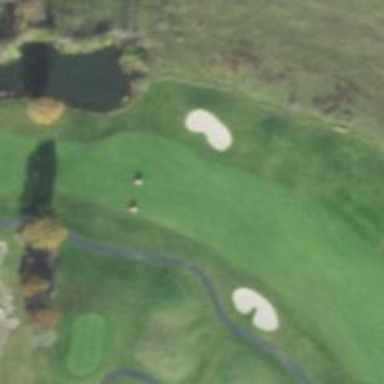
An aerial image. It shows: Golf hole.